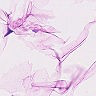
Metastatic tissue present: no